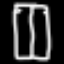
Label: pants